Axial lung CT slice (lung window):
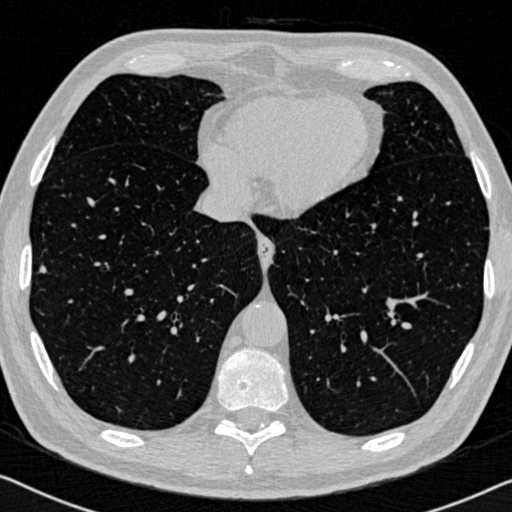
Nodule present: yes
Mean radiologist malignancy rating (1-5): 2.75